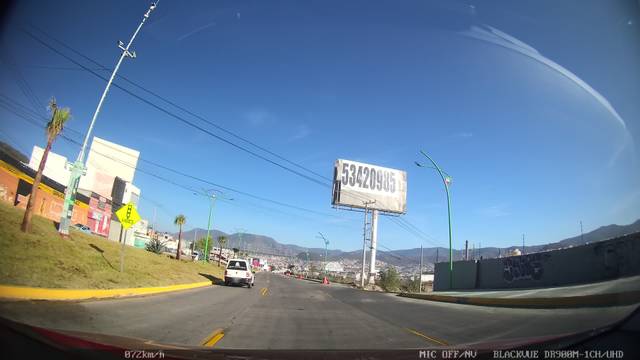
Region: Mexico
Coordinates: 20.099, -98.718